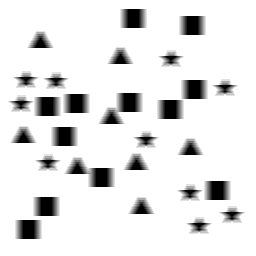
Squares: 12
Triangles: 8
Stars: 10
Total shapes: 30